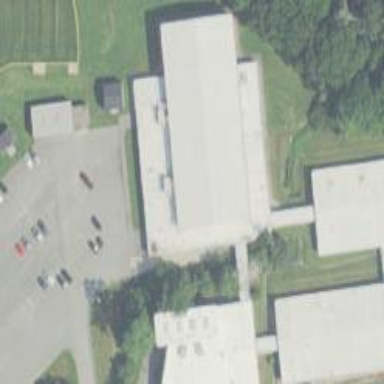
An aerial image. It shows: School building.